九年级 · 度量几何学
如图, 在圆 $O$ 内有折线 $O A B C$, 其中 $O A=8, A B=12, \angle A=\angle B=60^{\circ}$, 则 $B C$ 的长为 ( )

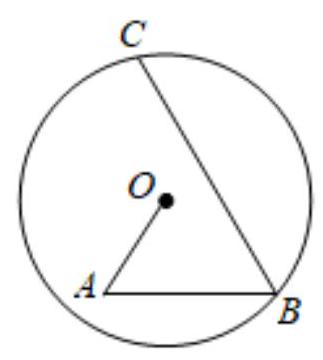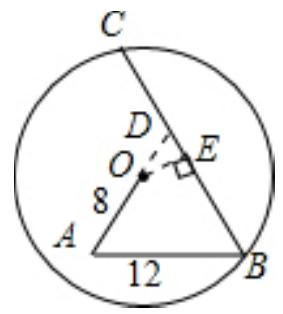
A. 16

B. 20

C. 18

D. 22

答案: B
解析: 【分析】

此题主要考查了等边三角形的判定和性质, 垂径定理的应用, 解题的关键是学会添加常用辅助线, 构造直角三角形解决问题.

延长 $A O$ 交 $B C$ 于 $D$, 根据 $\angle A 、 \angle B$ 的度数易证得 $\triangle A B D$ 是等边三角形, 由此可求出 $O D 、 B D$ 的长; 过 $O$ 作 $B C$ 的垂线, 设垂足为 $E$; 在 $R t \triangle O D E$ 中, 根据 $O D$ 的长及 $\angle O D E$ 的度数易求得 $D E$ 的长, 进而可求出 $B E$的长; 由垂径定理知 $B C=2 B E$, 由此得解.

【解答】

解: 延长 $A O$ 交 $B C$ 于 $D$, 作 $O E \perp B C$ 于 $E$.

$\because \angle A=\angle B=60^{\circ}$,

$\therefore \angle A D B=60^{\circ}$;

$\therefore \triangle A D B$ 为等边三角形;

$\therefore B D=A D=A B=12$;

$\therefore O D=4$,

又 $\because \angle A D B=60^{\circ}$,
$\therefore D E=\frac{1}{2} O D=2$;

$\therefore B E=10$;

$\therefore B C=2 B E=20$;

故选: $B$.